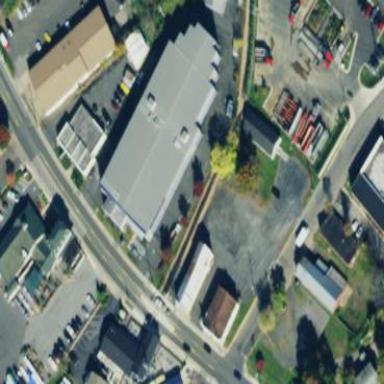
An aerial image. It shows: Building used for storage rental.